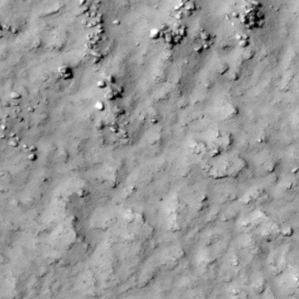
Label: non_frost